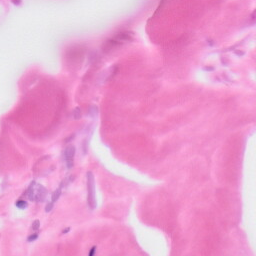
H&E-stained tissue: Skin